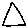
Label: triangle